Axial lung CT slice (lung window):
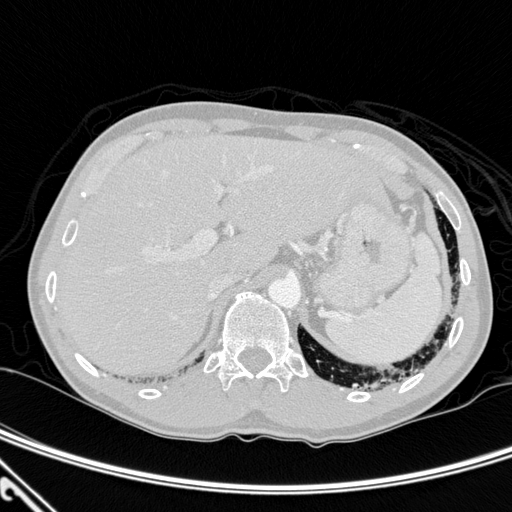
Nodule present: no